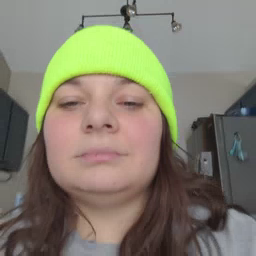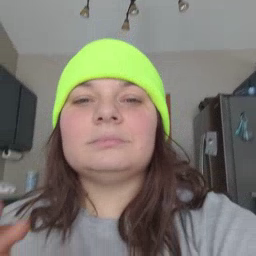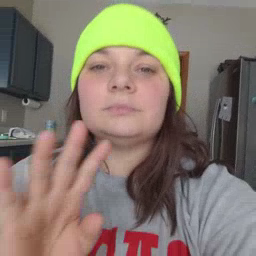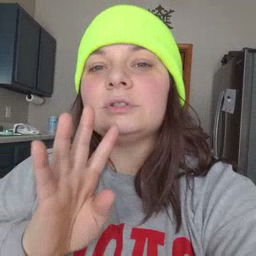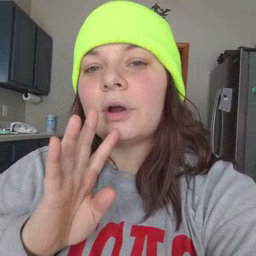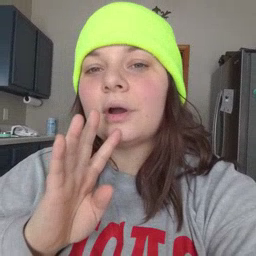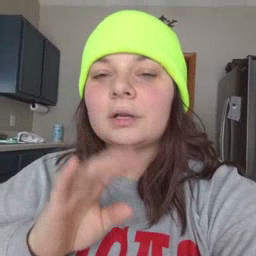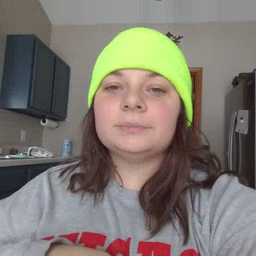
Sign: talk